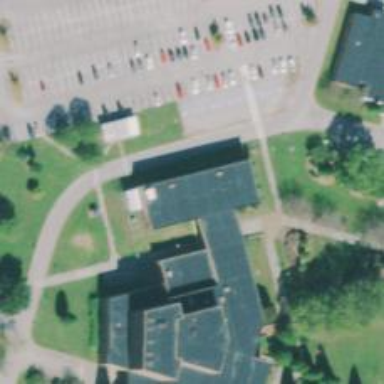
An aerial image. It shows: College building.